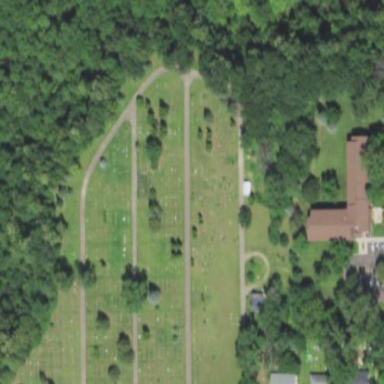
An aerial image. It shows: Cemetery.